Current action and preconditions to check: trajectory_clear

Your task: For each precondition in the list above, predict whether it will hold at this action.

Consider the current scene as observed from the mobile robot's camera, and analyze the predicted future states of all dynamic agents (e.g., people, animals, vehicles, or any moving entities) within the NEXT SECOND.

IMPORTANT: Only answer "very likely" if you are absolutely certain—based on strong, clear evidence—that a dynamic agent will violate the precondition in the predicted future state. Do NOT answer "very likely" for unlikely, ambiguous, or low-probability risks.

Ask yourself for each precondition: Is there a high probability, with clear and convincing evidence, that the predicted future states of any dynamic agent will interfere with the predicted future state of the currently executing action within the NEXT SECOND, causing that precondition to fail?

Assess the risk level based on these predictions. Use "likely" or "very likely" if motions create a clear risk of interference.

Use "neutral" or "improbable" if agents are nearby but their predicted paths are clearly diverging or non-conflicting.

Failure Risk Categories: "very improbable", "improbable", "neutral", "likely", "very likely"

Answer Format: Output ONLY the probability_of_failure value from these categories: "very improbable", "improbable", "neutral", "likely", "very likely"

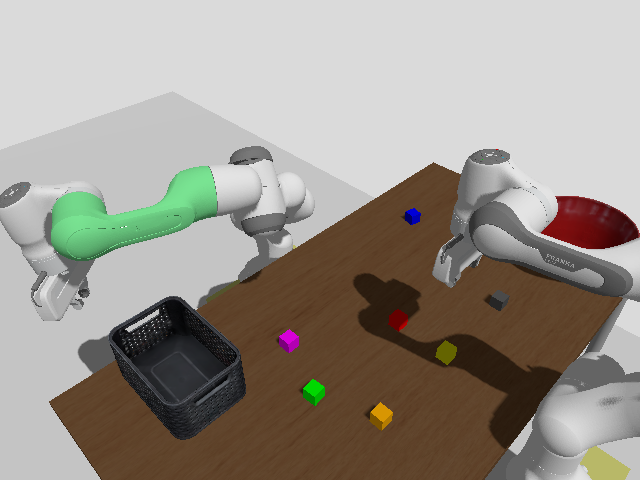

Answer: very improbable